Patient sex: M
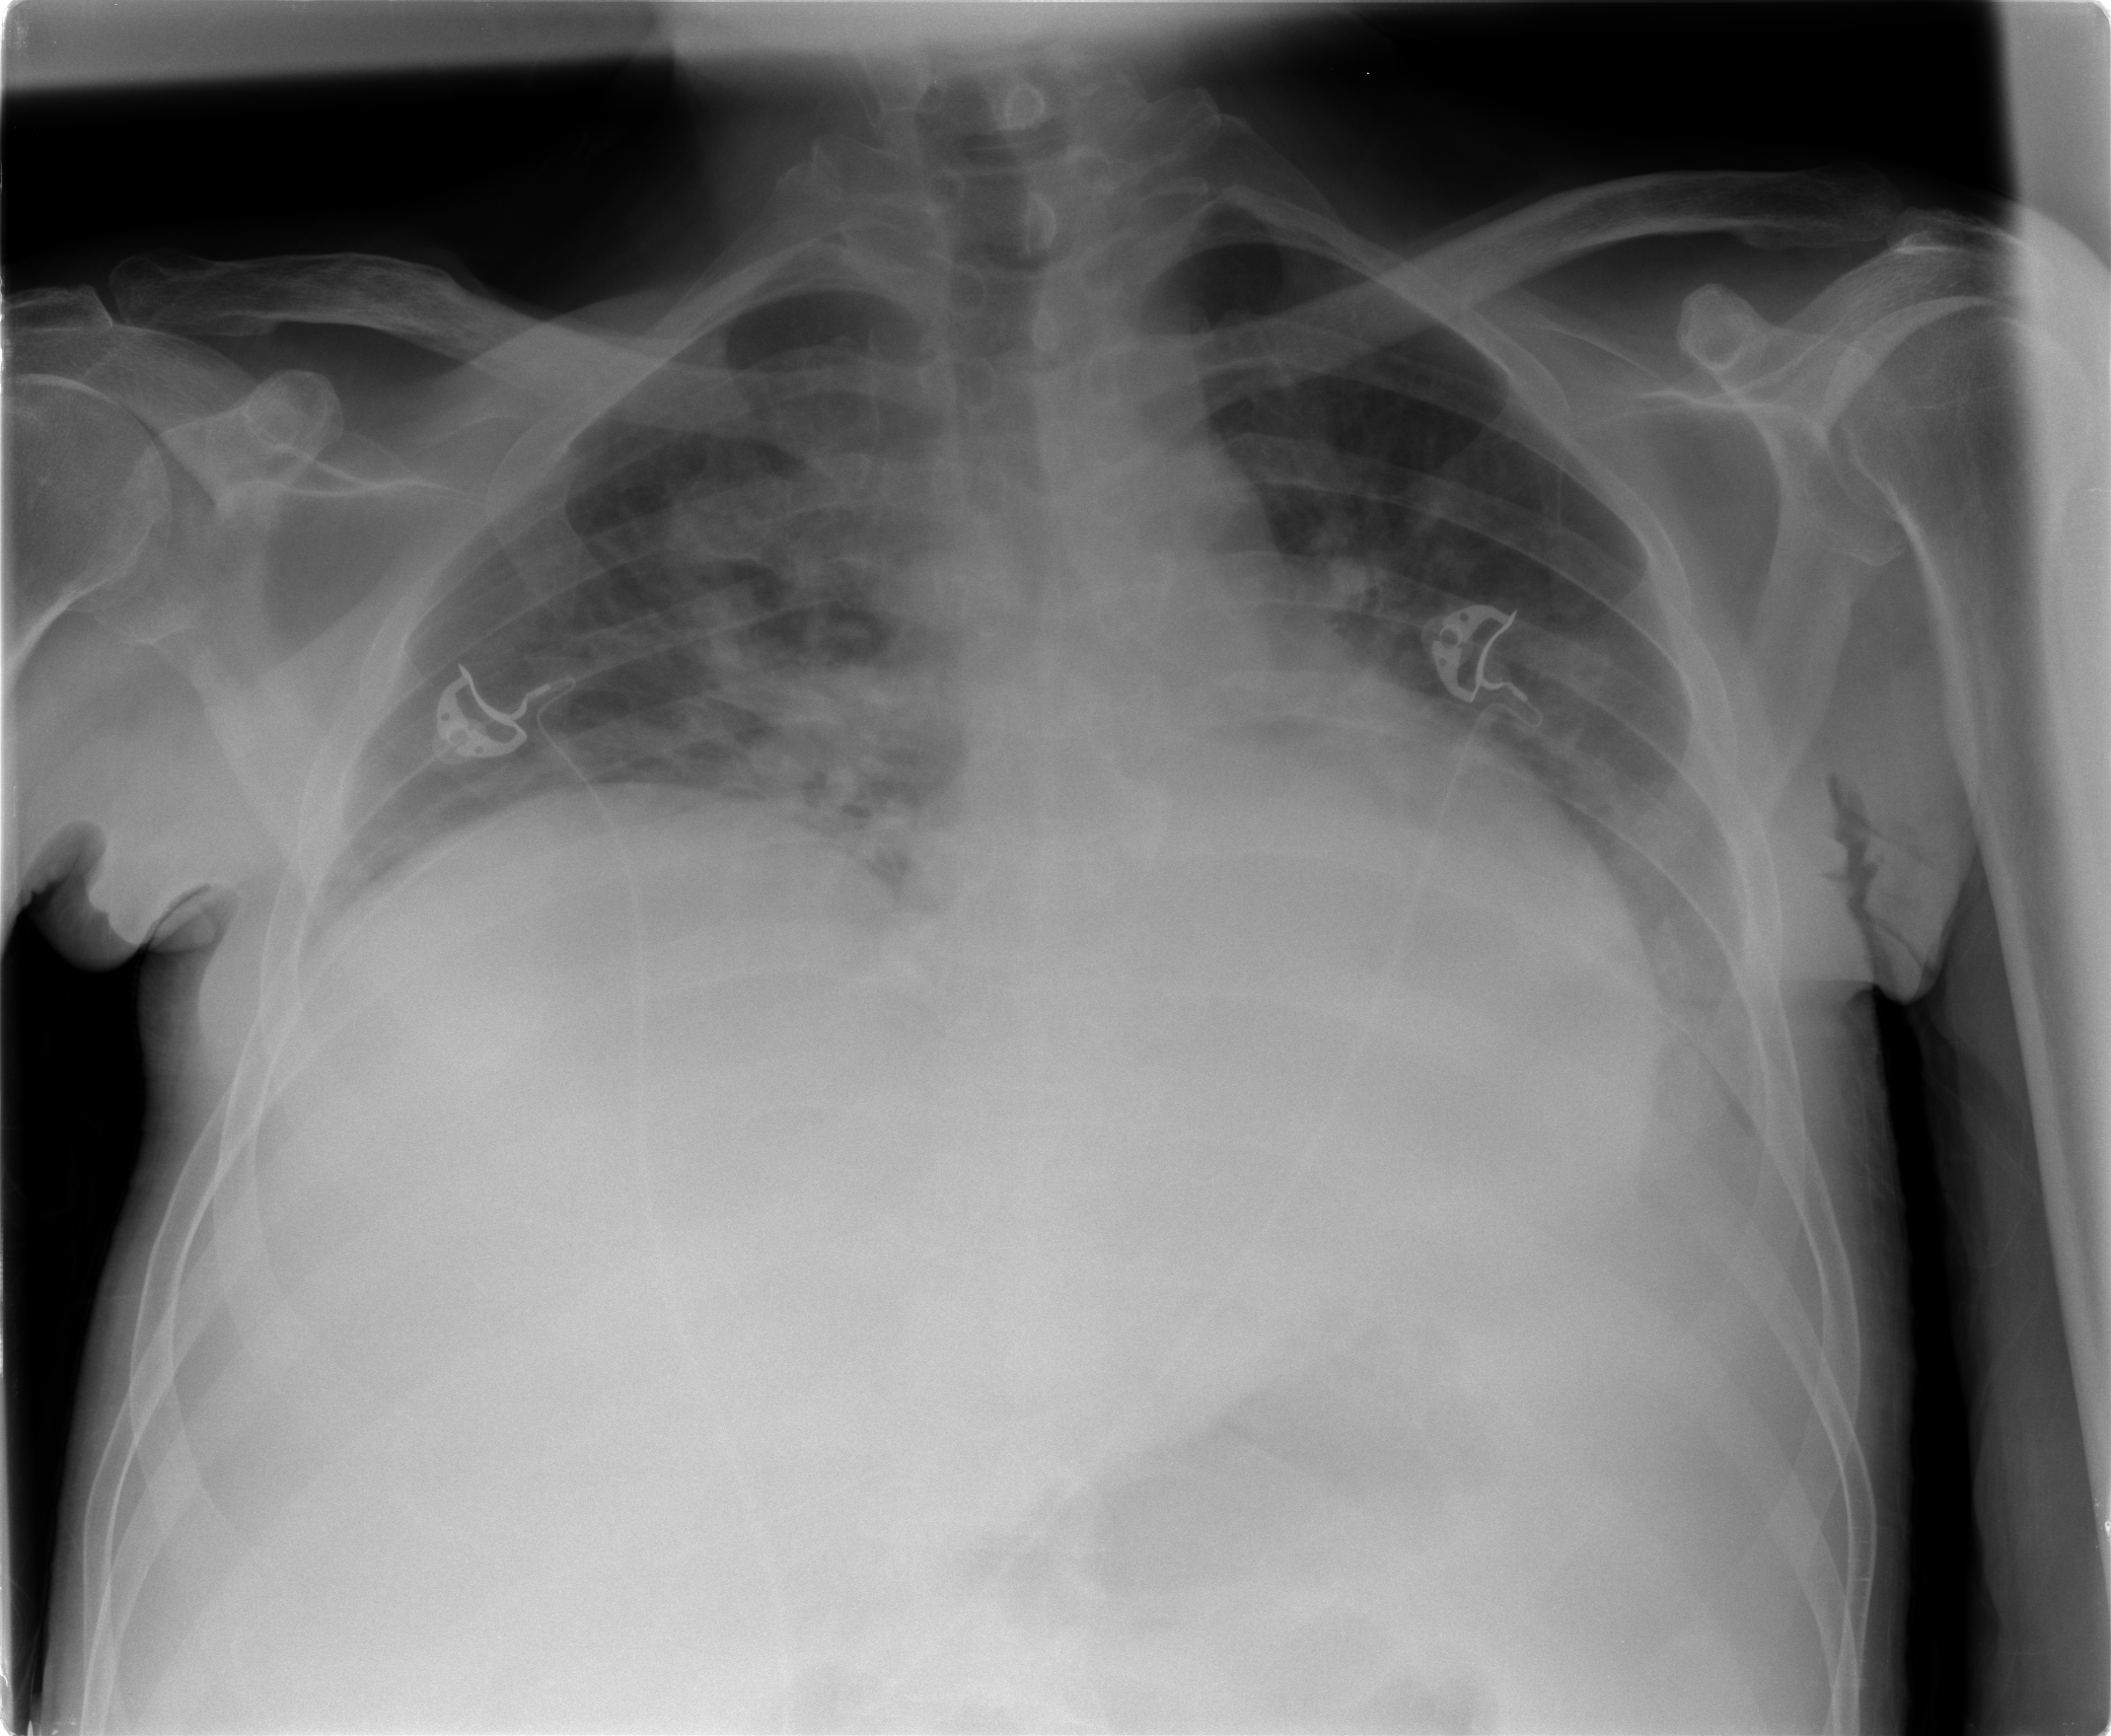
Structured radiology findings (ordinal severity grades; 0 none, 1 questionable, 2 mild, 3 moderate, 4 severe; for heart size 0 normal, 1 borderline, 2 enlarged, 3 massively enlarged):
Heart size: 0
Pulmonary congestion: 0
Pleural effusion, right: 0
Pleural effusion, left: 2
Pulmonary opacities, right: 1
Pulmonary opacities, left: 1
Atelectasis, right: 1
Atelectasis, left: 2